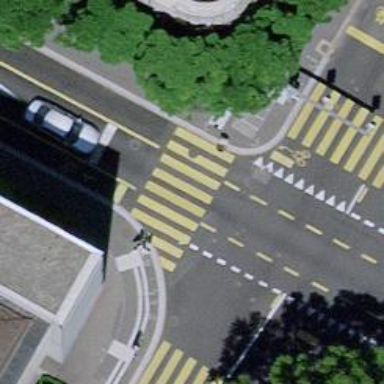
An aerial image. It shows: Tertiary road with asphalt surface. There is separate sidewalk and exclusive cycle lanes on both sides.